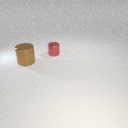
small red metal cylinder to the right of large brown metal cylinder